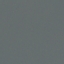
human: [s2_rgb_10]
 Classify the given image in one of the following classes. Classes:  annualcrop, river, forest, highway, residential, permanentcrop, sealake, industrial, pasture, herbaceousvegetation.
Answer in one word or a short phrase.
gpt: SeaLake